Aerial crown-view tile of a tropical tree (Barro Colorado Island, Panama), acquired 20250616:
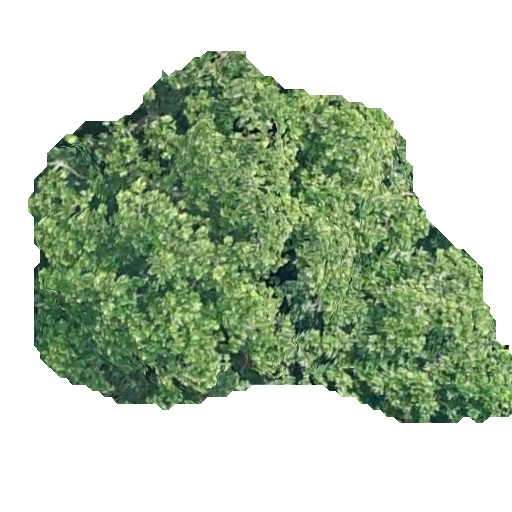
Species: Anacardium excelsum
GBIF accepted scientific name: Anacardium excelsum
Crown area: 183.684 m²